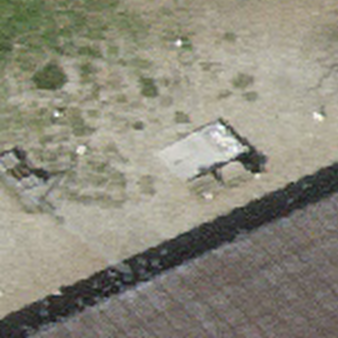
Label: other